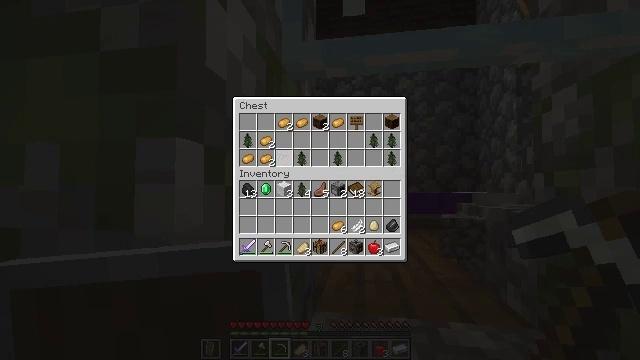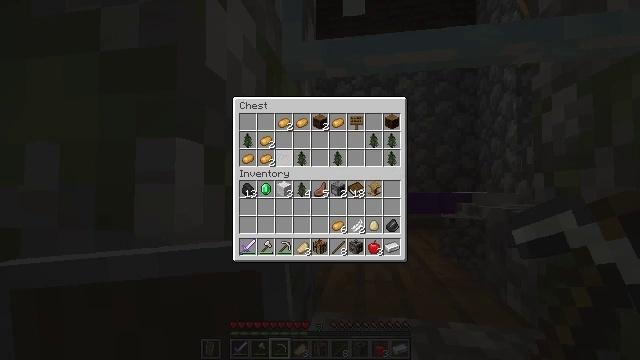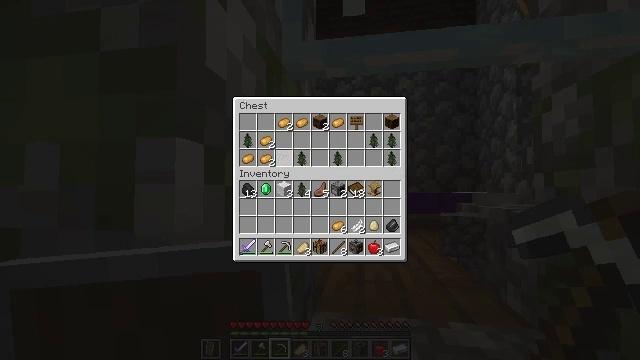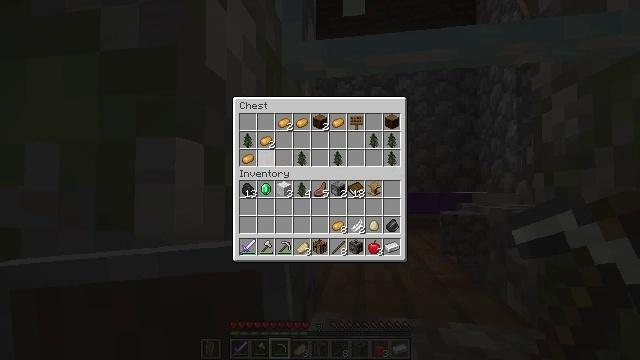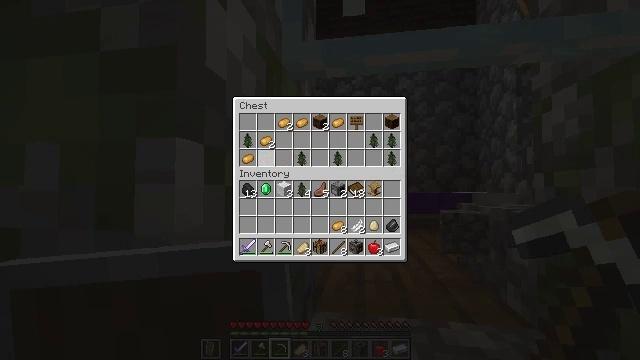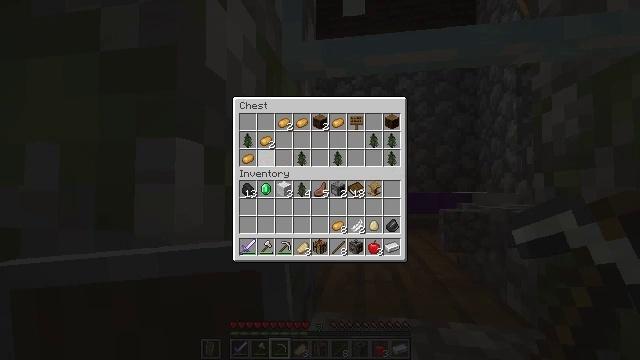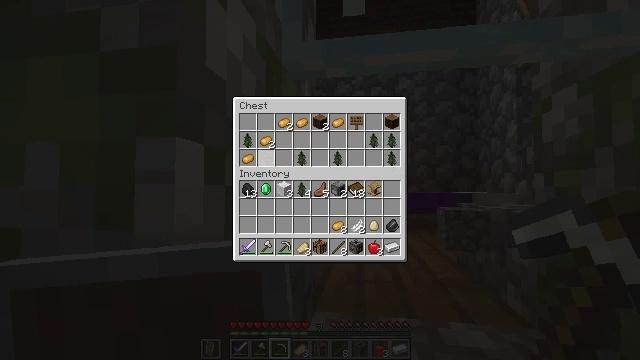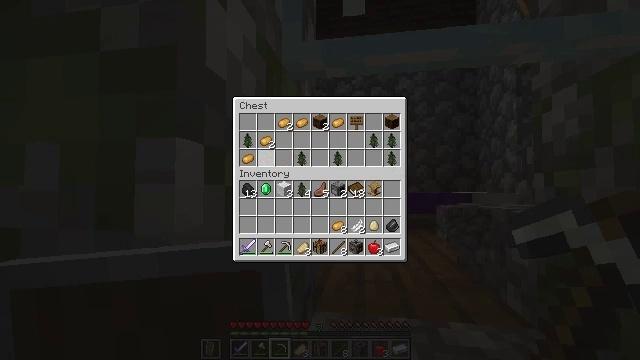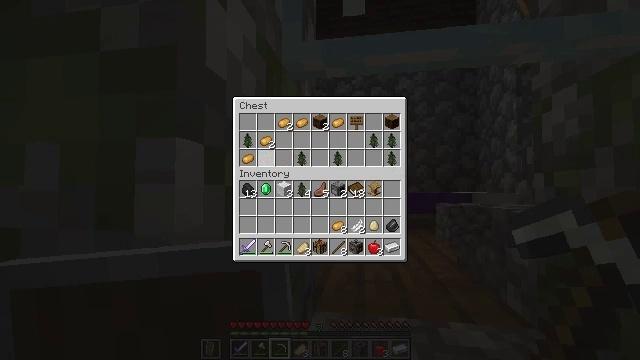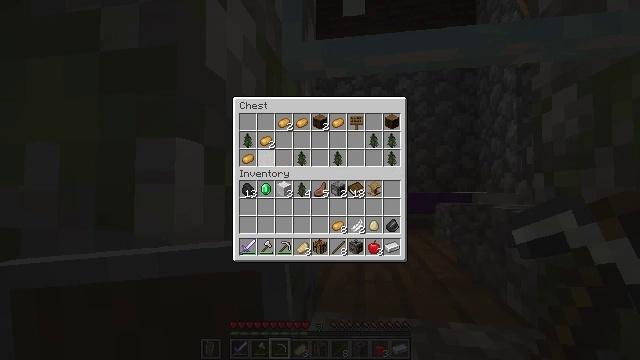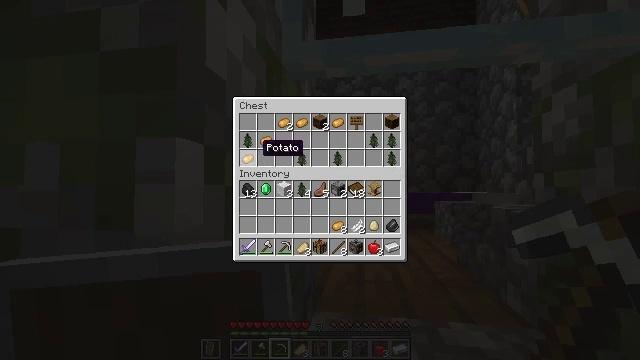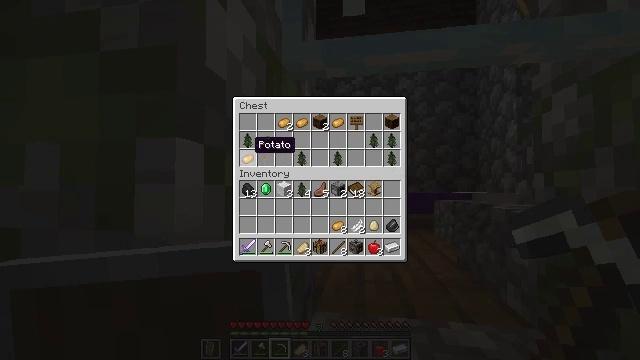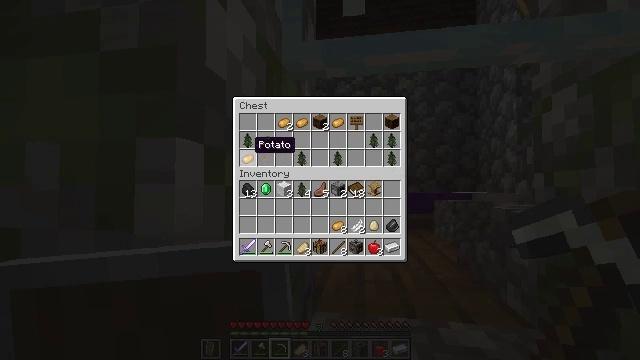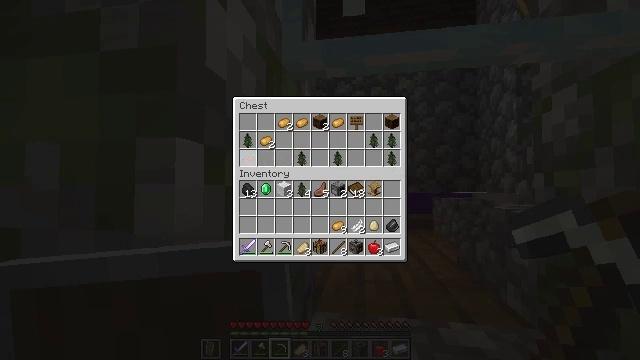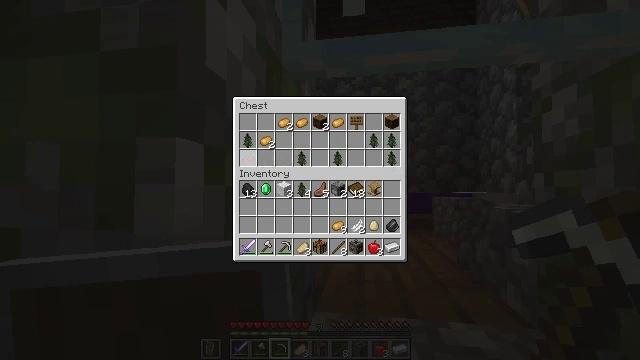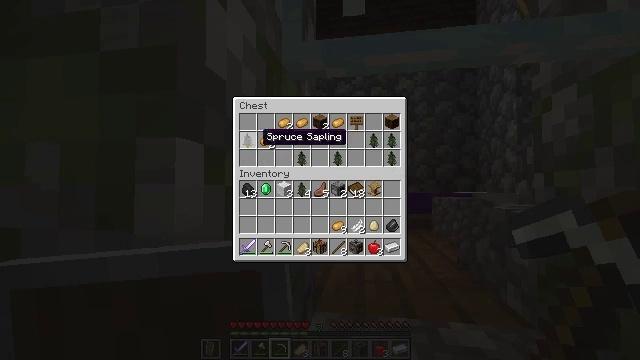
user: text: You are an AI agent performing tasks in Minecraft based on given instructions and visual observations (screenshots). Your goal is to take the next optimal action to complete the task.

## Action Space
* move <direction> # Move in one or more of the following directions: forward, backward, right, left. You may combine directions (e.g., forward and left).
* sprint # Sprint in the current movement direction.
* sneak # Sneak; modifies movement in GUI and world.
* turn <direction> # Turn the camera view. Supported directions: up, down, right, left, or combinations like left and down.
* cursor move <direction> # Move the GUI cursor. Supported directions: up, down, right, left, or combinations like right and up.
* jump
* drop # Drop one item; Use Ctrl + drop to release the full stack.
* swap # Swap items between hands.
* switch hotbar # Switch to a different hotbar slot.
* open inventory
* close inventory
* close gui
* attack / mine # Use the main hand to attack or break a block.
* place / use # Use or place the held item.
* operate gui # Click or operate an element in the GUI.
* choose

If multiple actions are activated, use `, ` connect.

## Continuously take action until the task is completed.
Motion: motion action
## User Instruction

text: Collect sugar cane near water sources.
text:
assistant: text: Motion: sneak
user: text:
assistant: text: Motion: sneak
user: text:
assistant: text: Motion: sneak, operate gui
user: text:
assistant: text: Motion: sneak, operate gui
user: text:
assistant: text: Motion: sneak, operate gui
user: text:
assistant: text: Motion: sneak
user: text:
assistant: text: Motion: sneak
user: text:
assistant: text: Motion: sneak
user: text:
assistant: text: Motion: sneak
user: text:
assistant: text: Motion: sneak, cursor move left
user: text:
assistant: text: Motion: sneak, cursor move left
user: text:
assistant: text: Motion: sneak
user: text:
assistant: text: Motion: sneak, operate gui
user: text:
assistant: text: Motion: sneak, operate gui
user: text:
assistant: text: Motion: sneak, cursor move right and up, operate gui
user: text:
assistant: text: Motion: sneak, cursor move right
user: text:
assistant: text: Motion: sneak
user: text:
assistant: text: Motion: sneak, operate gui
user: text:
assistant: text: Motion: sneak, operate gui
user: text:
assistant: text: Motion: sneak, operate gui
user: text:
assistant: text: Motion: sneak, cursor move right and up
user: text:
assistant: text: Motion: sneak, cursor move right and up
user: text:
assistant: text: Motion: sneak
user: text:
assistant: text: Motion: sneak
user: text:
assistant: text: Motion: sneak, operate gui
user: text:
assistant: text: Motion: sneak, operate gui
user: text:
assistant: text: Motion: sneak, operate gui
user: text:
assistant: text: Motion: sneak
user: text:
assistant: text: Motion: sneak, cursor move right
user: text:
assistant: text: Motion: sneak, cursor move right